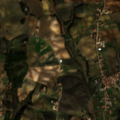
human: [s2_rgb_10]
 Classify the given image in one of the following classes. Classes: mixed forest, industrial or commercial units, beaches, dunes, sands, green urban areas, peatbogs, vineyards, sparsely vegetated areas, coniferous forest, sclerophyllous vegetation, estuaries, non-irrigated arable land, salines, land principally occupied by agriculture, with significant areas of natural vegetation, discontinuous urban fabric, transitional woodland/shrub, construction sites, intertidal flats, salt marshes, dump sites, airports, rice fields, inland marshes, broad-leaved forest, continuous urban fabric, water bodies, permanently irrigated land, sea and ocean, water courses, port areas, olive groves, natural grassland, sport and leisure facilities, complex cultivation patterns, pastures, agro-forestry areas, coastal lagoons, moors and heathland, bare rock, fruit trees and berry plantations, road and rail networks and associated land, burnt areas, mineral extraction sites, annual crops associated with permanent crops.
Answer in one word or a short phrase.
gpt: non-irrigated arable land, olive groves, complex cultivation patterns, land principally occupied by agriculture, with significant areas of natural vegetation